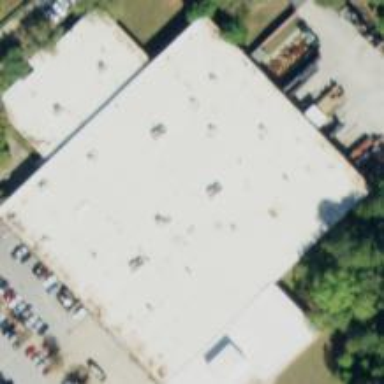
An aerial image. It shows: Building with flat roof.